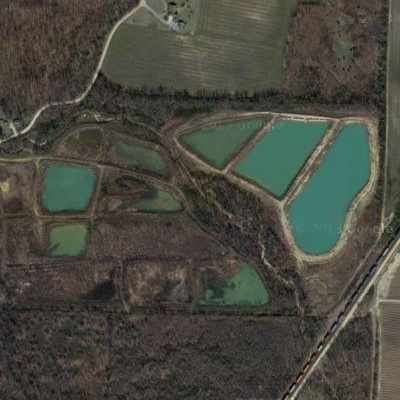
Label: dRiverLake